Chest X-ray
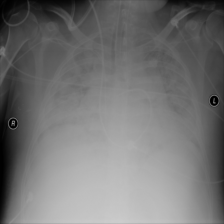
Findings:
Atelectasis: negative
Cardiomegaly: negative
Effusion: negative
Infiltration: negative
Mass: negative
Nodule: negative
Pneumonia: negative
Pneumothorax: negative
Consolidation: negative
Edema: negative
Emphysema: negative
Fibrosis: negative
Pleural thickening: negative
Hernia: negative